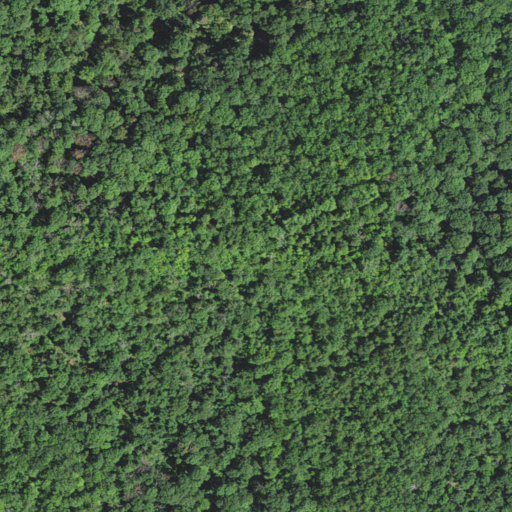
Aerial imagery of ridge(s) in Virginia named Big Ridge containing deciduous forest and mixed forest